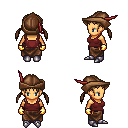
a pixel art fantasy rpg character, female body template, human, tanned skin, maroon pirate shirt, robe skirt, blonde twin-tailed hairstyle, leather cap, gold gloves, metal boots, four views (front, back, left, right), 2x2 character sprite sheet, small pixel art, hard edges, no anti-aliasing